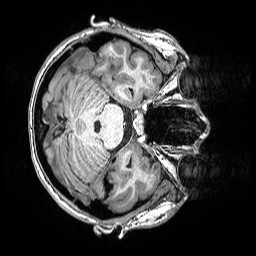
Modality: T1w
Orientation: axial
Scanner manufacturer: siemens
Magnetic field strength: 3 T
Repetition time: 2.5 s
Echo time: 0.00343 s